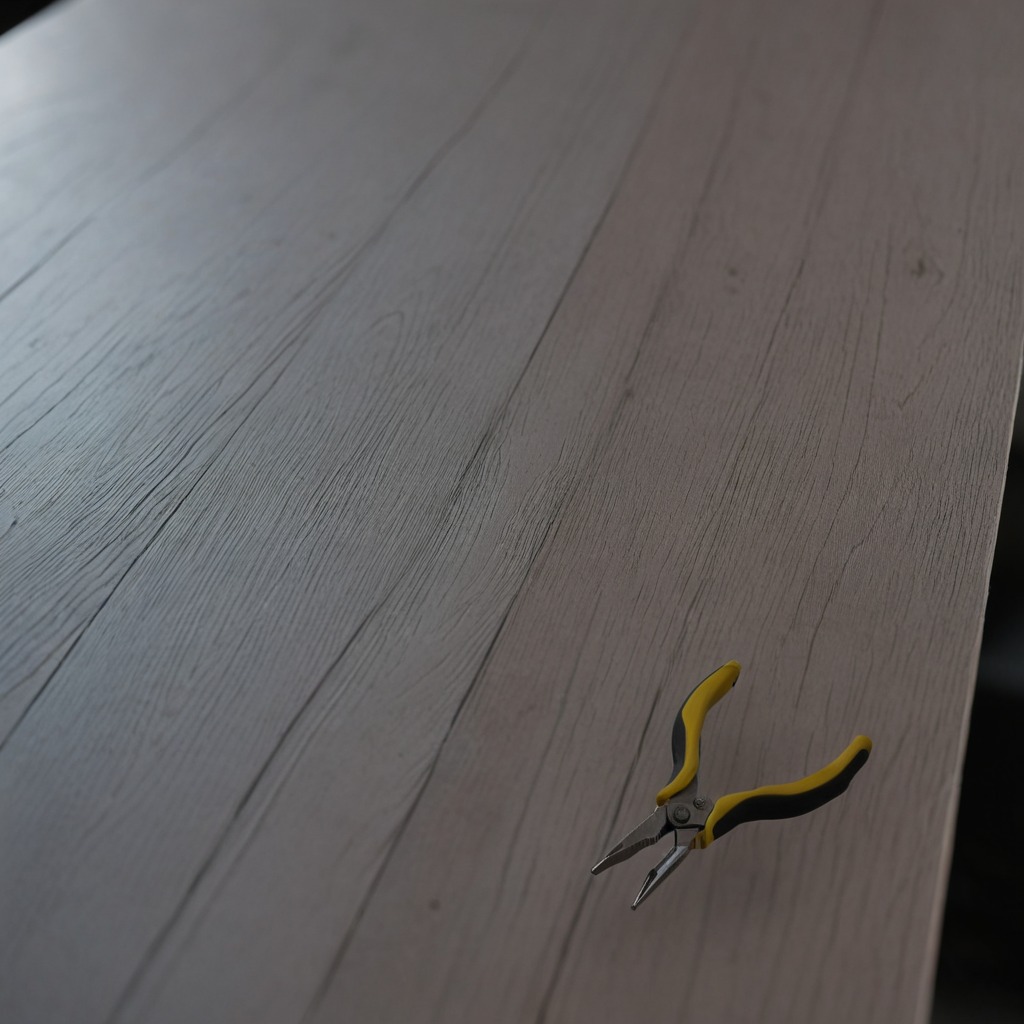
A plier is lying on a table with faint burn marks in a small garage at twilight.